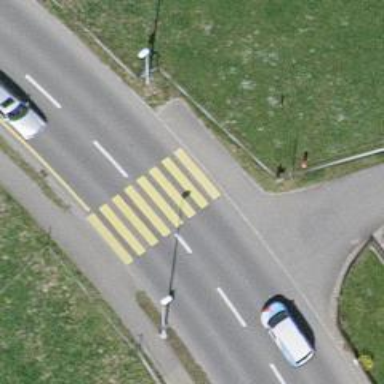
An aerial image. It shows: Zebra crossing on footway.